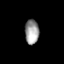
Tissue: prostate
Cell type: Endothelial cells
Senescence score: 0.6895
Nuclear area (px): 340
Mean DAPI intensity: 153.891